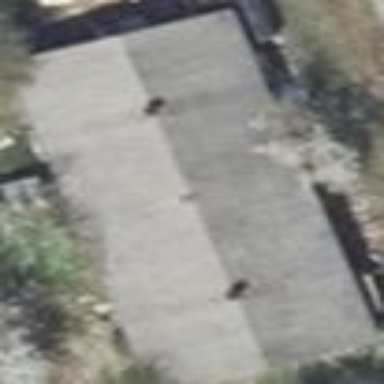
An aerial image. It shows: Building with gabled roof.